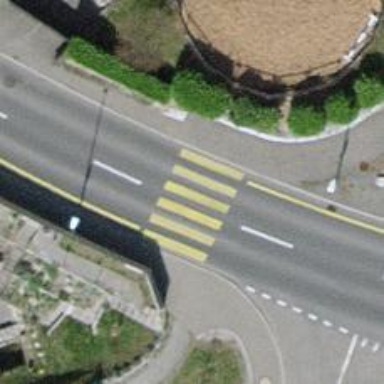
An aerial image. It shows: Uncontrolled zebra crossing on the road.